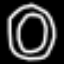
Label: donut